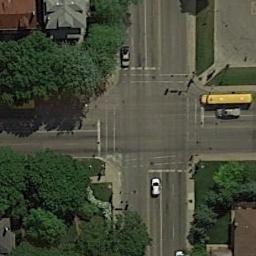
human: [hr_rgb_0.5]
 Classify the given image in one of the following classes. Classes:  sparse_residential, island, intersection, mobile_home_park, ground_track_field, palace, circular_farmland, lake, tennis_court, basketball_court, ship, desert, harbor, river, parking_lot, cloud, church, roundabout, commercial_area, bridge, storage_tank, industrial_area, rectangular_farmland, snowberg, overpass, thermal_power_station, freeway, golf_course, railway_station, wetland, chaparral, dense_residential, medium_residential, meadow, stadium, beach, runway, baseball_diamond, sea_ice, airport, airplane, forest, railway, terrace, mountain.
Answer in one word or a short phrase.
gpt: intersection